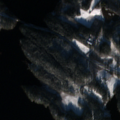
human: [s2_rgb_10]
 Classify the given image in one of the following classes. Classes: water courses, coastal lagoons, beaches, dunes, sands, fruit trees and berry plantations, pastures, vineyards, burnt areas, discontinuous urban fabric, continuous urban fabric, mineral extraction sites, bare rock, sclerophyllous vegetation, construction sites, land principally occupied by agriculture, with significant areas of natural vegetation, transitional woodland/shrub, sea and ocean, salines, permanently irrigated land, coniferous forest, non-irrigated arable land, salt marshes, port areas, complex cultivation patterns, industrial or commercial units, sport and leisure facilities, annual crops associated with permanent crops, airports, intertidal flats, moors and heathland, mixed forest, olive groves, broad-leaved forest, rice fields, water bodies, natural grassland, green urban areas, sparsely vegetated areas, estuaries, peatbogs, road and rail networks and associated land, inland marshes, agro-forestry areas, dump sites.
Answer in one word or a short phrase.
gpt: land principally occupied by agriculture, with significant areas of natural vegetation, coniferous forest, mixed forest, water bodies